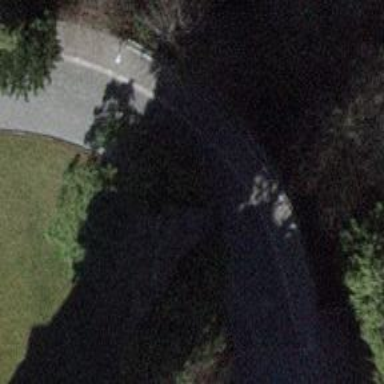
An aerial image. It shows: Service road with sett surface.